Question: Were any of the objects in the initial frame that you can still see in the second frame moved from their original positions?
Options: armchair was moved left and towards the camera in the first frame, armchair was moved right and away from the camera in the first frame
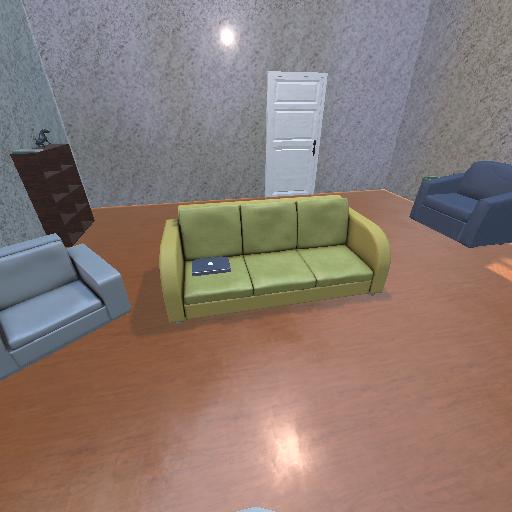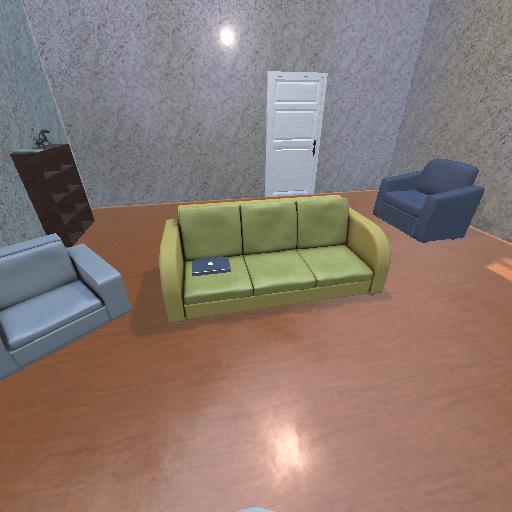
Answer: armchair was moved left and towards the camera in the first frame